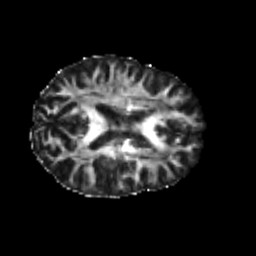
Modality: FA
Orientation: axial
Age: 24
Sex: male
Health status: healthy
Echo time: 0.074 s